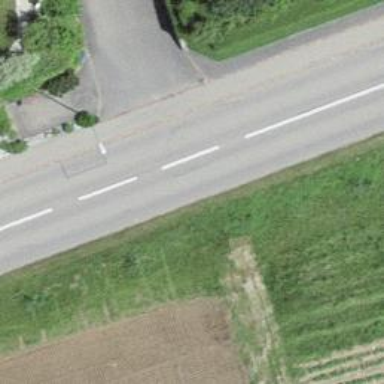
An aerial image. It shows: Tertiary road with asphalt surface and sidewalk on the left side.